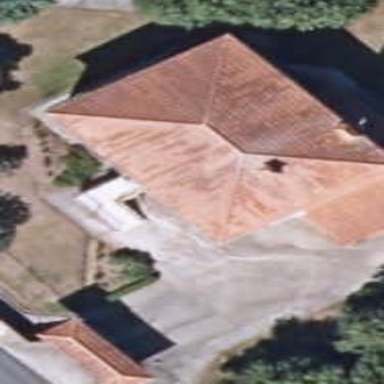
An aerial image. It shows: Simple and straightforward house.